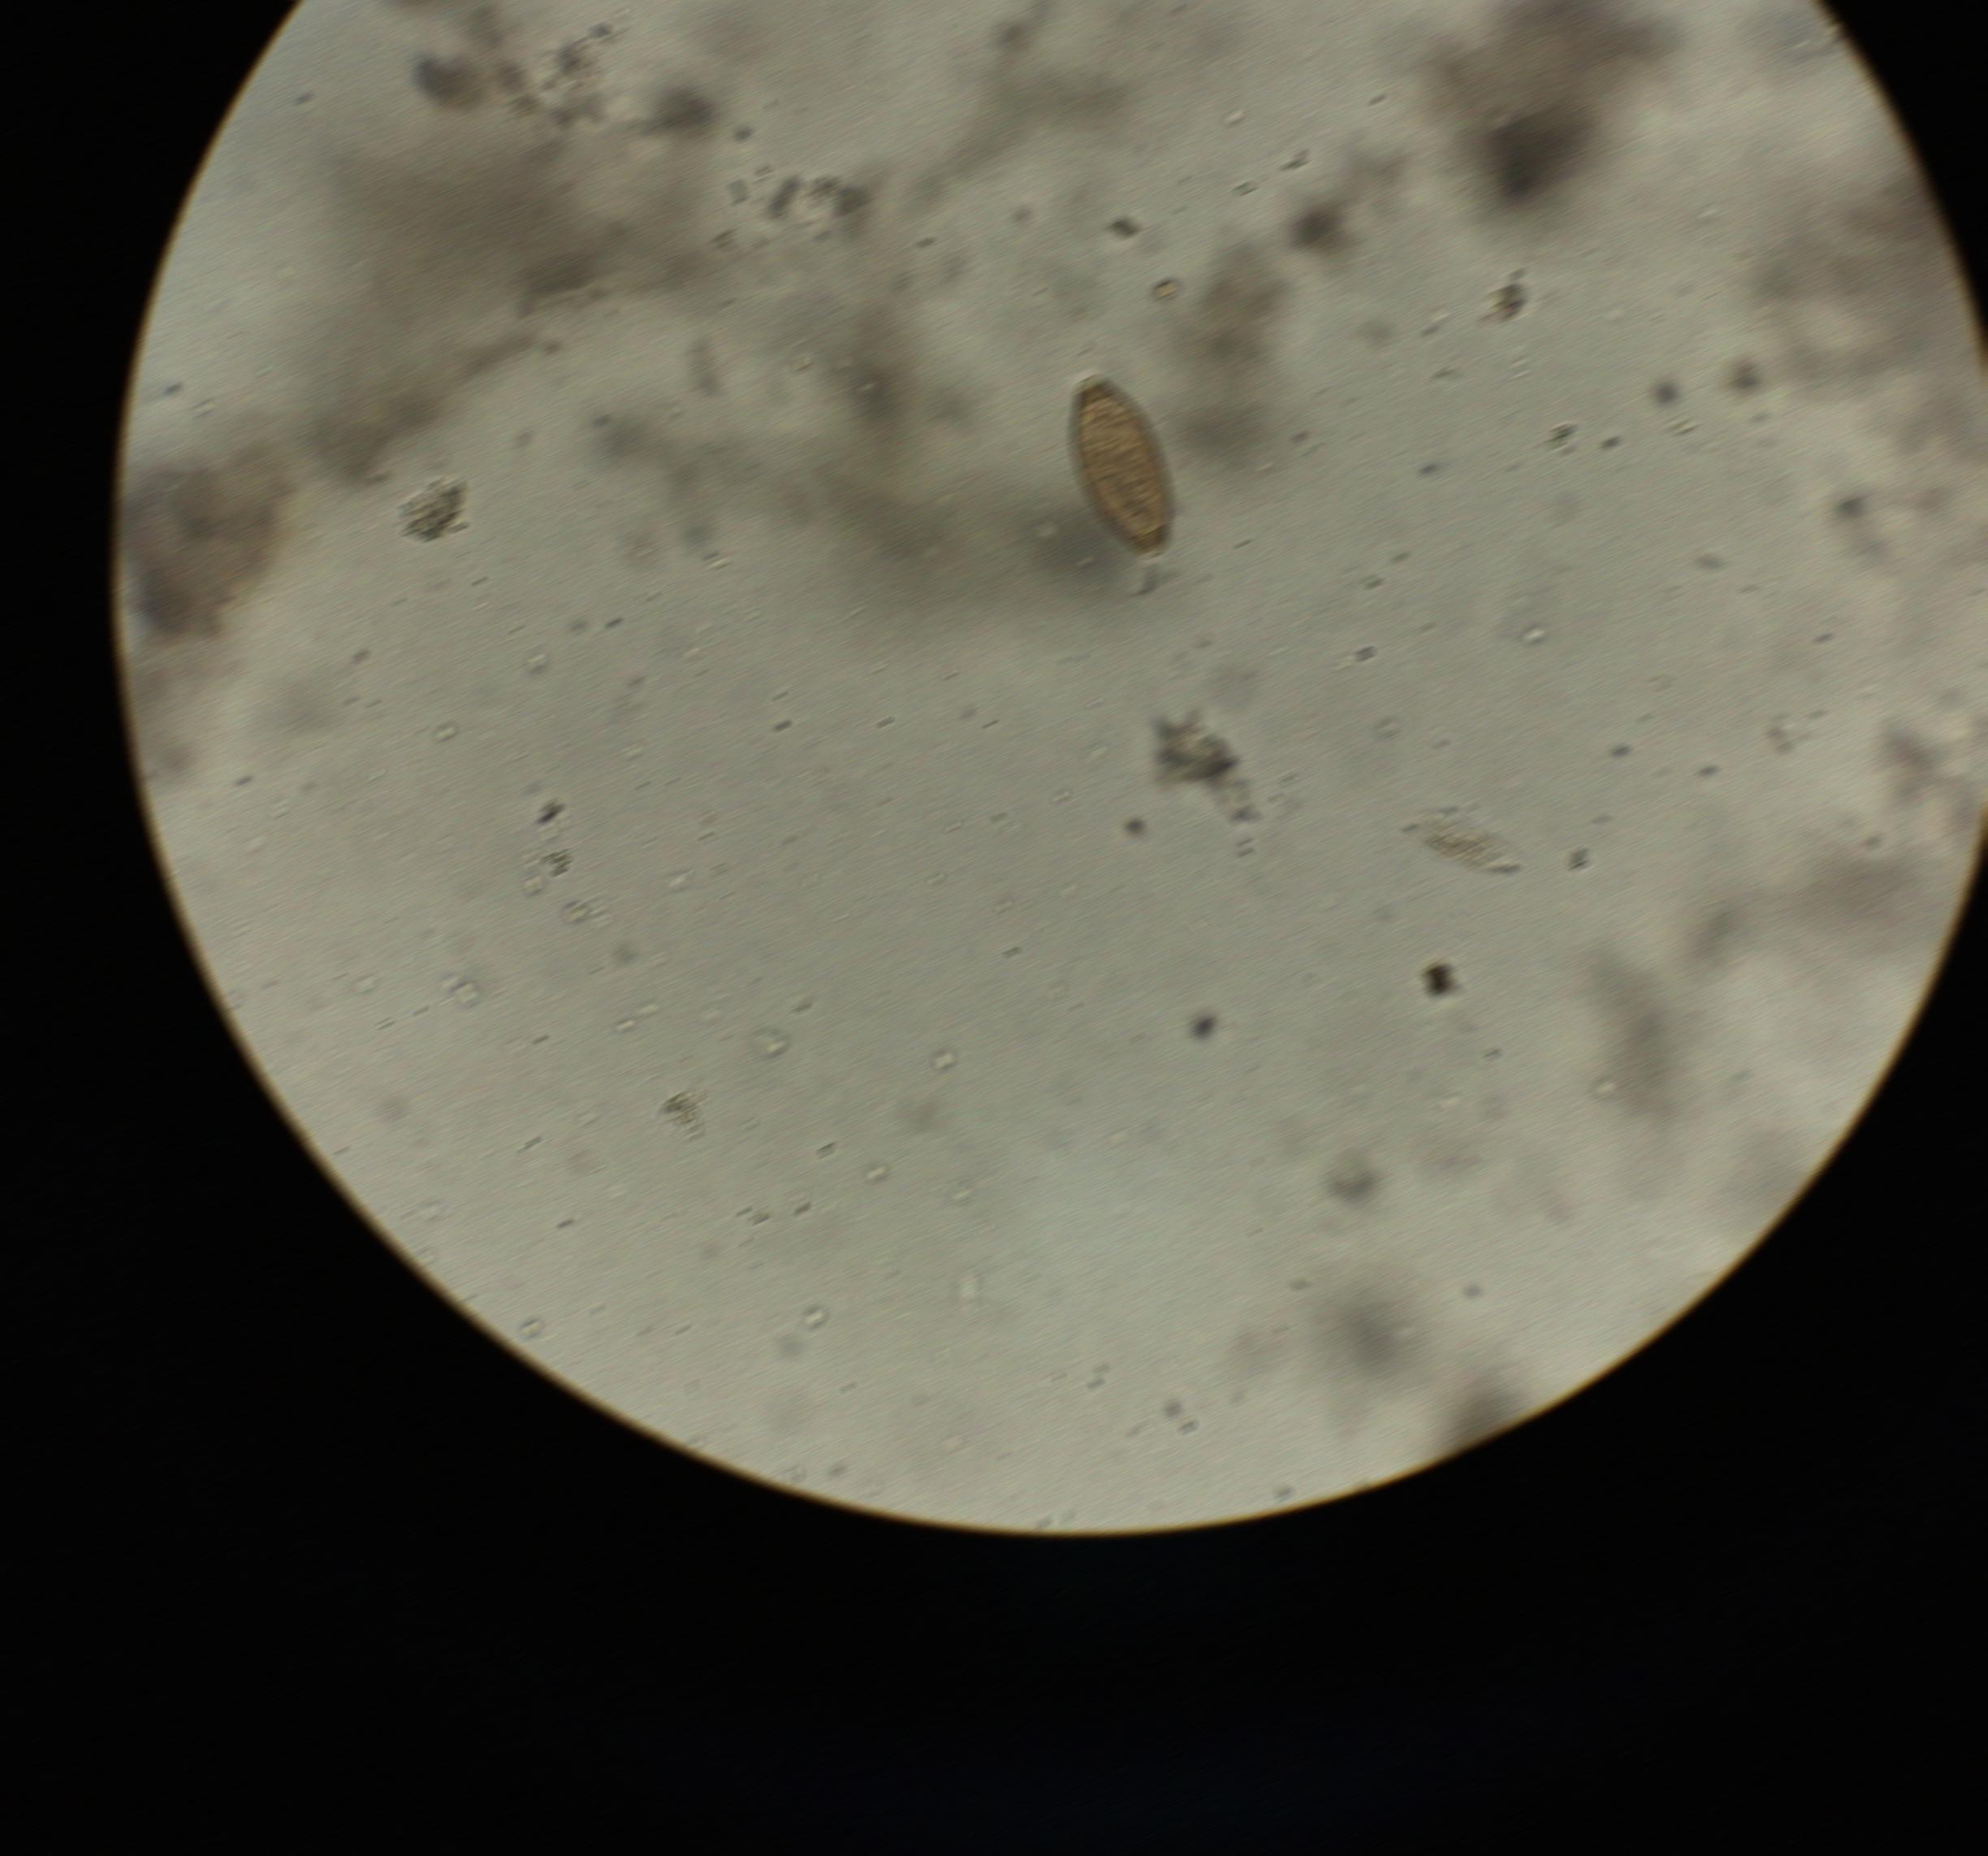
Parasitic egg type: Trichuris trichiura